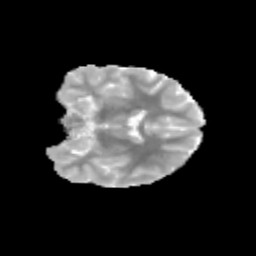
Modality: MD
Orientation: coronal
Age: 11
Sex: female
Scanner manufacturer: siemens
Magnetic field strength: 3 T
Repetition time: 3.8 s
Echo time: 0.07 s